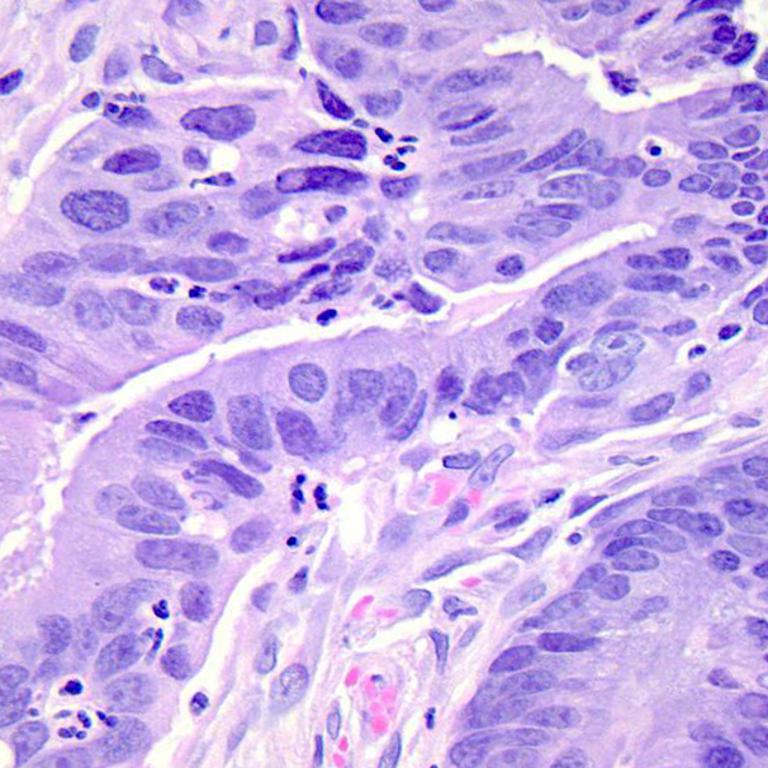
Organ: colon
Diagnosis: adenocarcinomas